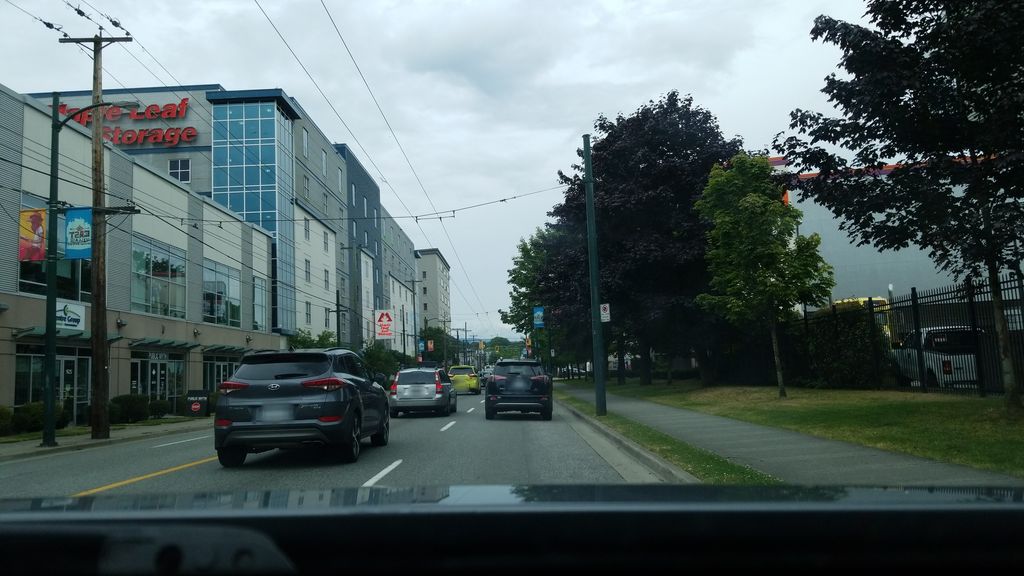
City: vancouver